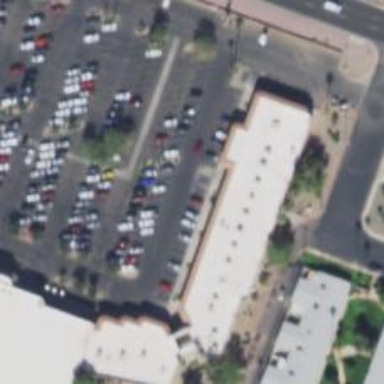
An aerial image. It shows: Parking space is available.